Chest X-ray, AP view. Patient: 43 years old, sex M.
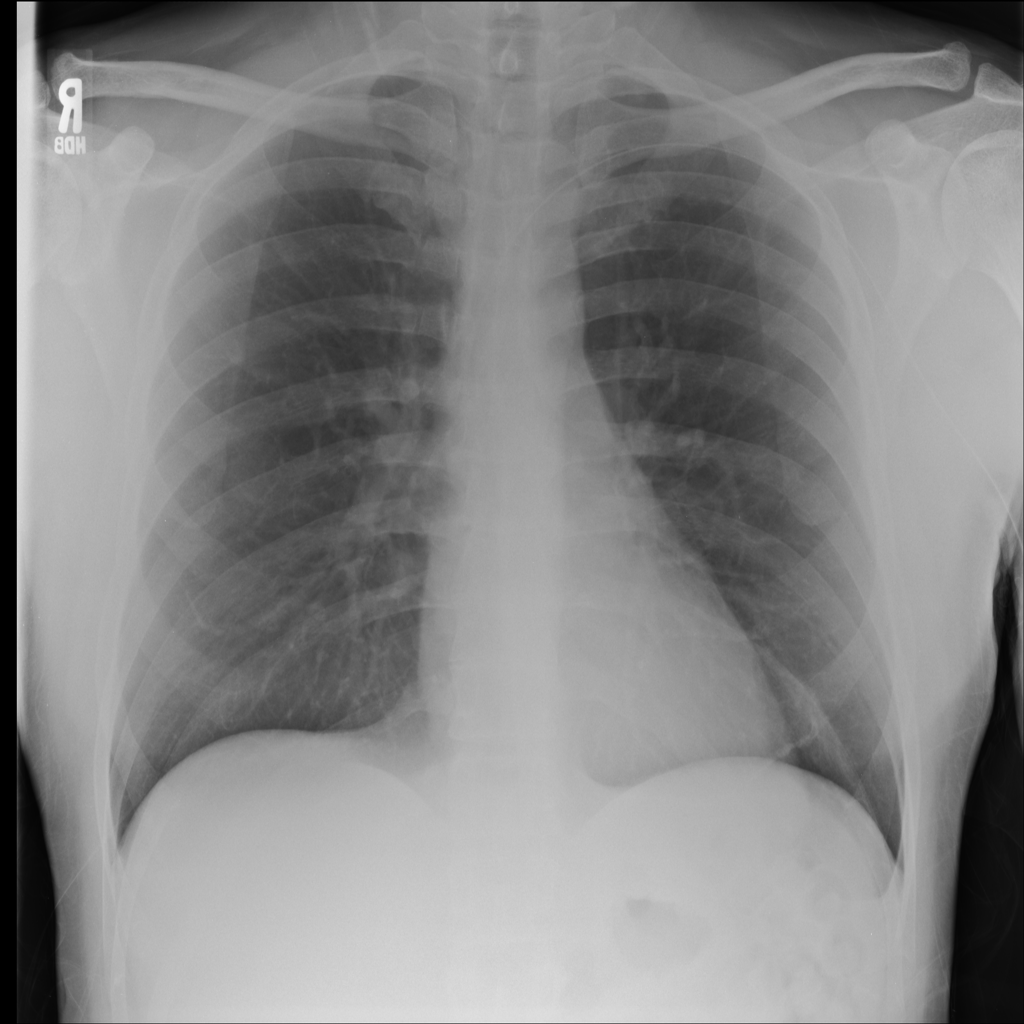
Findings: No Finding